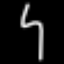
Label: squiggle